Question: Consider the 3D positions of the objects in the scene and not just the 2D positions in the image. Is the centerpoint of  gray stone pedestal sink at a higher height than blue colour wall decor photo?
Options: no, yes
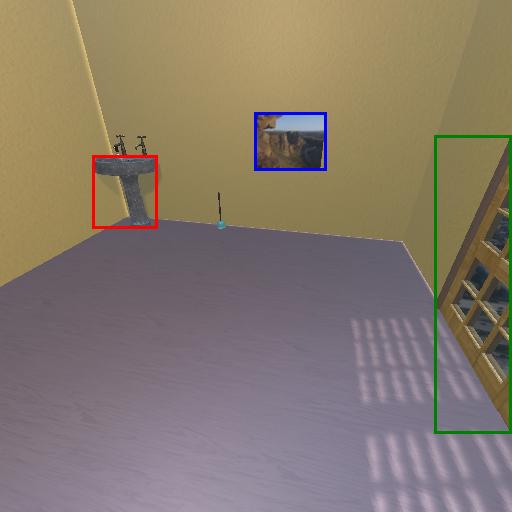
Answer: no